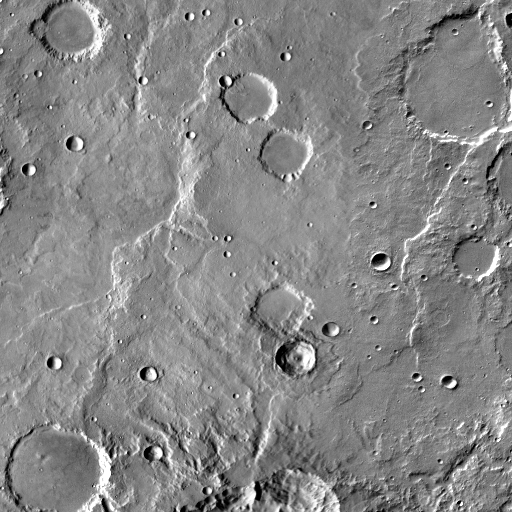
Crater classes present: Background, Other, Buried, Secondary